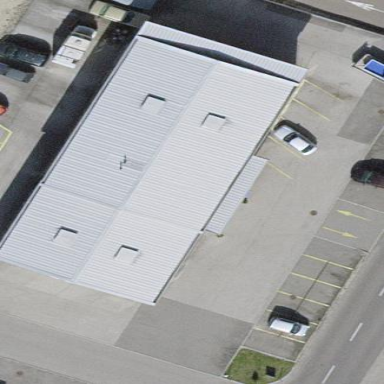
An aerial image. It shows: Industrial building.